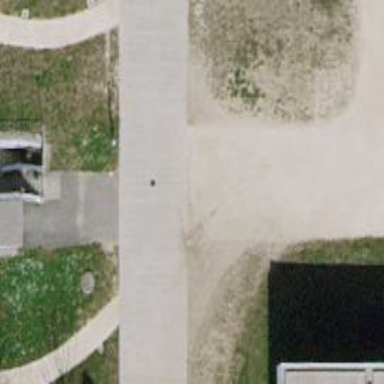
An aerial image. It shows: Driveway with fine gravel surface.